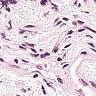
Metastatic tissue present: no